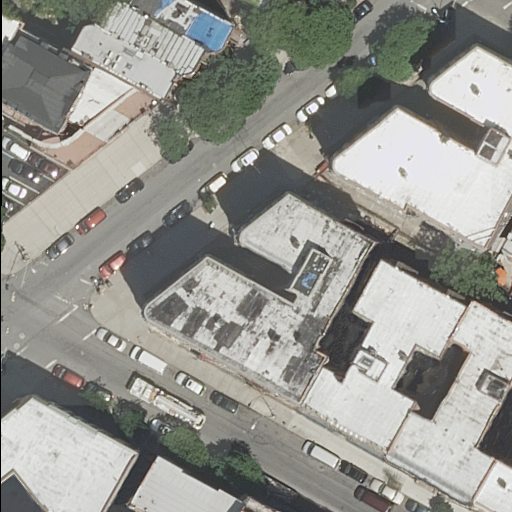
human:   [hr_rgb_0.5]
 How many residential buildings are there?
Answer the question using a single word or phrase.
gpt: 14

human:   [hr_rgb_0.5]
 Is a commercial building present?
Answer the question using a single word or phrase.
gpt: no

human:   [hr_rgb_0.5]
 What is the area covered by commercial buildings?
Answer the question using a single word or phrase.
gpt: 0m2

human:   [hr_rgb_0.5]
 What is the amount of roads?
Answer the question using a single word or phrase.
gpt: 3

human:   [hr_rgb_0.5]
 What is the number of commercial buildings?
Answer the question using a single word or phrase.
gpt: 0

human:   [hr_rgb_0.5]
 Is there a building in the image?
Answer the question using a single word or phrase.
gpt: yes

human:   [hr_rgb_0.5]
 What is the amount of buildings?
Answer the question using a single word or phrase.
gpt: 14

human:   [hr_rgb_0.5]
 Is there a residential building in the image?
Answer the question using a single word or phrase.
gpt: yes

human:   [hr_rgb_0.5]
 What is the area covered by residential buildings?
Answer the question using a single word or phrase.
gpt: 3566m2

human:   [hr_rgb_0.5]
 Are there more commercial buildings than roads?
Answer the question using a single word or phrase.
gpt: no

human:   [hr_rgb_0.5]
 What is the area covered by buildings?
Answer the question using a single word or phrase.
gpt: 3566m2

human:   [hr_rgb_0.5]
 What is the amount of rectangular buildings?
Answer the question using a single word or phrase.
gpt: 7

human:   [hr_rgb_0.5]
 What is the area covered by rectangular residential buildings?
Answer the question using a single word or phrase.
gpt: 525m2

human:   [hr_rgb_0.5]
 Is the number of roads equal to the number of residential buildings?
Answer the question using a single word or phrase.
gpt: no

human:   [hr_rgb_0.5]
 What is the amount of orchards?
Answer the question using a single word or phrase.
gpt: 0

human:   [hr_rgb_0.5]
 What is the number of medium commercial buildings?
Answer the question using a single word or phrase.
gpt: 0

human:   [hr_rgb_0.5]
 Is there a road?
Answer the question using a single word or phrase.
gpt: yes

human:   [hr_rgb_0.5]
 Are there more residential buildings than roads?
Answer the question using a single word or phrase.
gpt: yes

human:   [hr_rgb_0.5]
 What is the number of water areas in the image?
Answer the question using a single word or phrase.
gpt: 0

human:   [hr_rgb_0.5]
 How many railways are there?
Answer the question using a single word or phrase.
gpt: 0

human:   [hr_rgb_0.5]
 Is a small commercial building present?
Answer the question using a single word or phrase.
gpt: no

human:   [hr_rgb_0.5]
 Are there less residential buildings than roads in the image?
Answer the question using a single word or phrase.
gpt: no

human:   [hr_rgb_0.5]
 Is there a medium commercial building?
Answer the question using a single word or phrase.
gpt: no

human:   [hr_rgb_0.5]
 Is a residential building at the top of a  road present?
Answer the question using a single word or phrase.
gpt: yes

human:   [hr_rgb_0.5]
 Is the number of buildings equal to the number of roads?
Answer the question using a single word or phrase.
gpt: no

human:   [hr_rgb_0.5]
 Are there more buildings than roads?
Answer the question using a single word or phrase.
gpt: yes

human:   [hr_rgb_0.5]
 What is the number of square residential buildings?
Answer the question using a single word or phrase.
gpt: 0

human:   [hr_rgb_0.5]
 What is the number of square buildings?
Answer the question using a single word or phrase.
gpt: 0

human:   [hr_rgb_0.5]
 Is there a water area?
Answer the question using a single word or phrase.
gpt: no

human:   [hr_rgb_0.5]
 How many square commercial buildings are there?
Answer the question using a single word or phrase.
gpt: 0

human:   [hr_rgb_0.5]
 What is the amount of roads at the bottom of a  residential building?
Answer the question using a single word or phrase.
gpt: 3

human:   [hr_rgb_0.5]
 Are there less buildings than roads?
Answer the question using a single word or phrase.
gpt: no

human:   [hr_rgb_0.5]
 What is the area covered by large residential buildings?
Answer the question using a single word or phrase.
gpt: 1446m2

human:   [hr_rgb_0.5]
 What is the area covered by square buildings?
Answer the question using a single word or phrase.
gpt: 0m2

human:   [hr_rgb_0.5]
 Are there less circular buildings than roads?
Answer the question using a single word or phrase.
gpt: yes

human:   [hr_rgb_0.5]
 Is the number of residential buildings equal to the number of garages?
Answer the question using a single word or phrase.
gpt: no

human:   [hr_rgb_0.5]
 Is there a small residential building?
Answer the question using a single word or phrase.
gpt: yes

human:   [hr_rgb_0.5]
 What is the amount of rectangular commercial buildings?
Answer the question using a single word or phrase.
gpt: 0

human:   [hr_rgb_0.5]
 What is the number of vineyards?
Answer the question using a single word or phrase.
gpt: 0

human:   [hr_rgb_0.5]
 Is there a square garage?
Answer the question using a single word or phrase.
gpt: no

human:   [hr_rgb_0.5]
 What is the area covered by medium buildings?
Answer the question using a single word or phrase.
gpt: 2018m2

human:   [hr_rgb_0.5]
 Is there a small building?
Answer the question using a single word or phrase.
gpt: yes

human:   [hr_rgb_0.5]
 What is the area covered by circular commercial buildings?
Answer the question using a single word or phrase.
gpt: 0m2

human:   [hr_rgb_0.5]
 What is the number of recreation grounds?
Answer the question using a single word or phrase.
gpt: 0

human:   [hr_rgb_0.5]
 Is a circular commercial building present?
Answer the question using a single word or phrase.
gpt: no

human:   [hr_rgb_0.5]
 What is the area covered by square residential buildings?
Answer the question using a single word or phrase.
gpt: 0m2

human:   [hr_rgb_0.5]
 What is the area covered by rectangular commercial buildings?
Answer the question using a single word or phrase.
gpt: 0m2

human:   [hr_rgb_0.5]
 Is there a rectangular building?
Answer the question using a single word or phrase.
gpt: yes

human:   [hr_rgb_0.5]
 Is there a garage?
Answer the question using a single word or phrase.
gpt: no

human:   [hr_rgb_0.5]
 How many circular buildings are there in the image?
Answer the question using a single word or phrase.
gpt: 0

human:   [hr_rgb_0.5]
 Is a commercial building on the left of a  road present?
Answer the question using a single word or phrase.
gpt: no

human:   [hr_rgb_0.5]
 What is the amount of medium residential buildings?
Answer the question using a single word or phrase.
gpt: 8

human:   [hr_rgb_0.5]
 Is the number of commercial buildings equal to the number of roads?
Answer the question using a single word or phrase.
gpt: no

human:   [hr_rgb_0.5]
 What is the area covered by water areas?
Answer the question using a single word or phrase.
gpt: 0m2

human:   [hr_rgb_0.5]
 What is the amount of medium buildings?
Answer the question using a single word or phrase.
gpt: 8

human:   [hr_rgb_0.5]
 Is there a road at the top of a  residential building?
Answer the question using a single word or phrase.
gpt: yes

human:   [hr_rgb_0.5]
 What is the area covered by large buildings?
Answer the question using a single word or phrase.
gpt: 1446m2

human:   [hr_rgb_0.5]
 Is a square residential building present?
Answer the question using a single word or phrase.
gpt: no

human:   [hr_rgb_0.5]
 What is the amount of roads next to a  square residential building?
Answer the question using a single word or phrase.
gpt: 0

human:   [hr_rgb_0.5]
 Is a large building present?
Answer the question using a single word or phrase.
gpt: yes

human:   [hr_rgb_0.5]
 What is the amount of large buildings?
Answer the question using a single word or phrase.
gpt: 2

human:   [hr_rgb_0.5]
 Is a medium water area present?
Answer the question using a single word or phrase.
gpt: no

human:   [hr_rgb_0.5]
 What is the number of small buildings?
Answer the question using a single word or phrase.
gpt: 4

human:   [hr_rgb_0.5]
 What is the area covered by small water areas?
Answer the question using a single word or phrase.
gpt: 0m2